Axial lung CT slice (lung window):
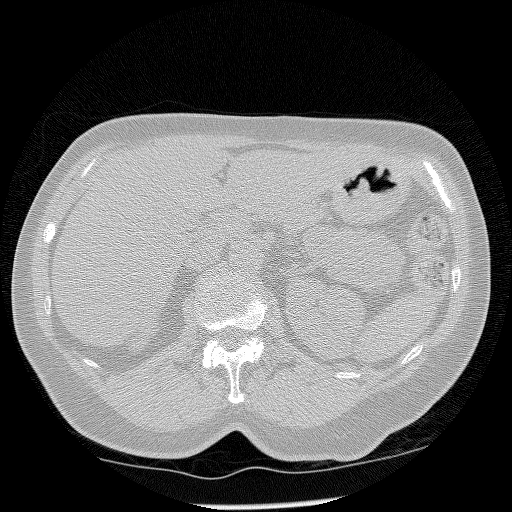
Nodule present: no